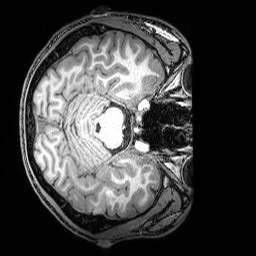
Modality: T1w
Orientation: axial
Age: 21
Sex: male
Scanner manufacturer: siemens
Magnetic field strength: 3 T
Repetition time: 2.53 s
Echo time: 0.00388 s